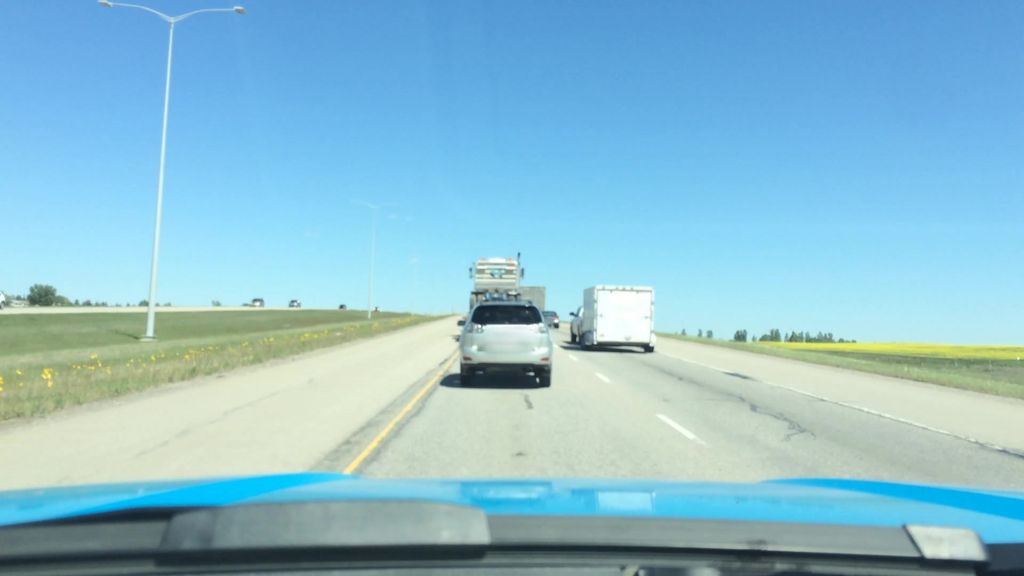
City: calgary